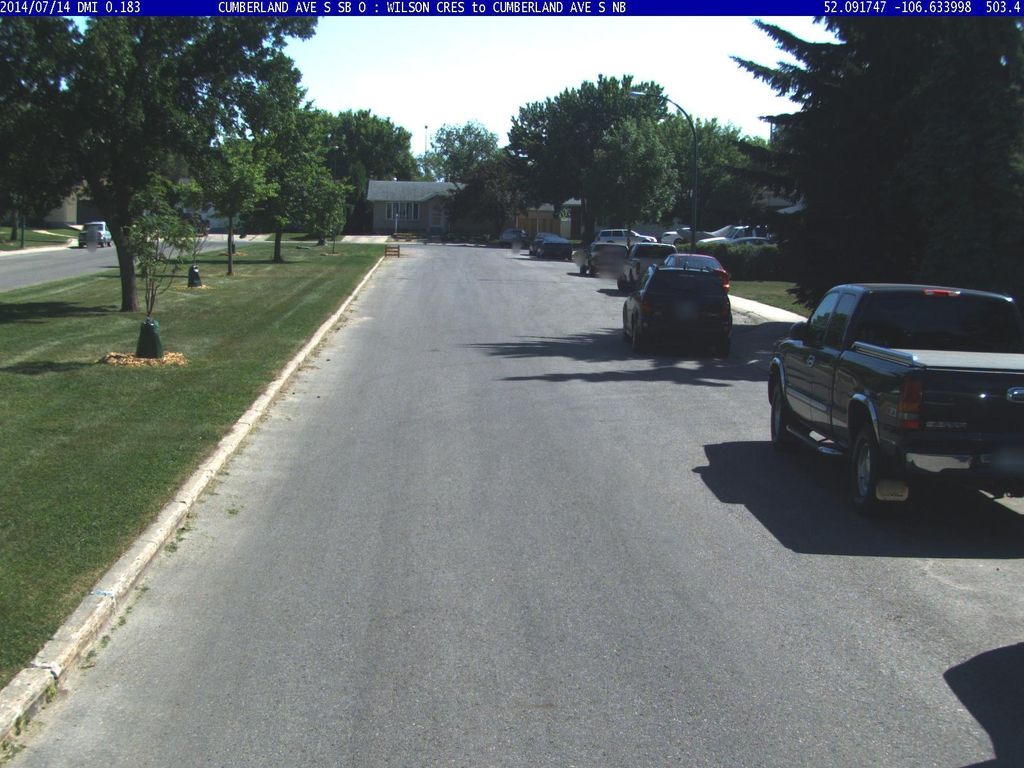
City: saskatoon